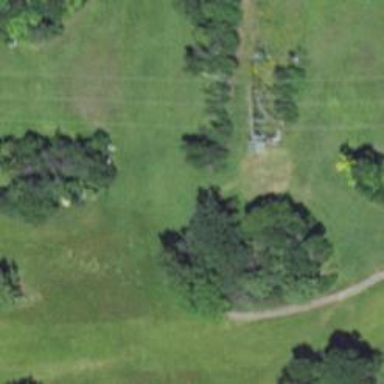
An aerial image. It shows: Disc golf hole.